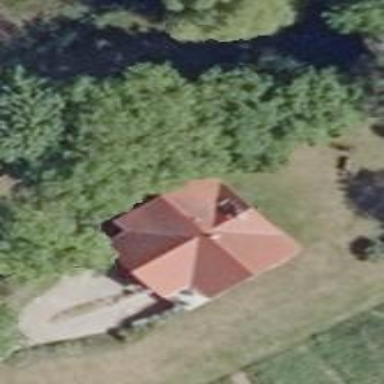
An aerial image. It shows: Detached building with hipped roof shape.